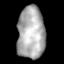
Tissue: lung
Cell type: Epithelial cells
Senescence score: 0.2207
Nuclear area (px): 1409
Mean DAPI intensity: 172.351